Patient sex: M
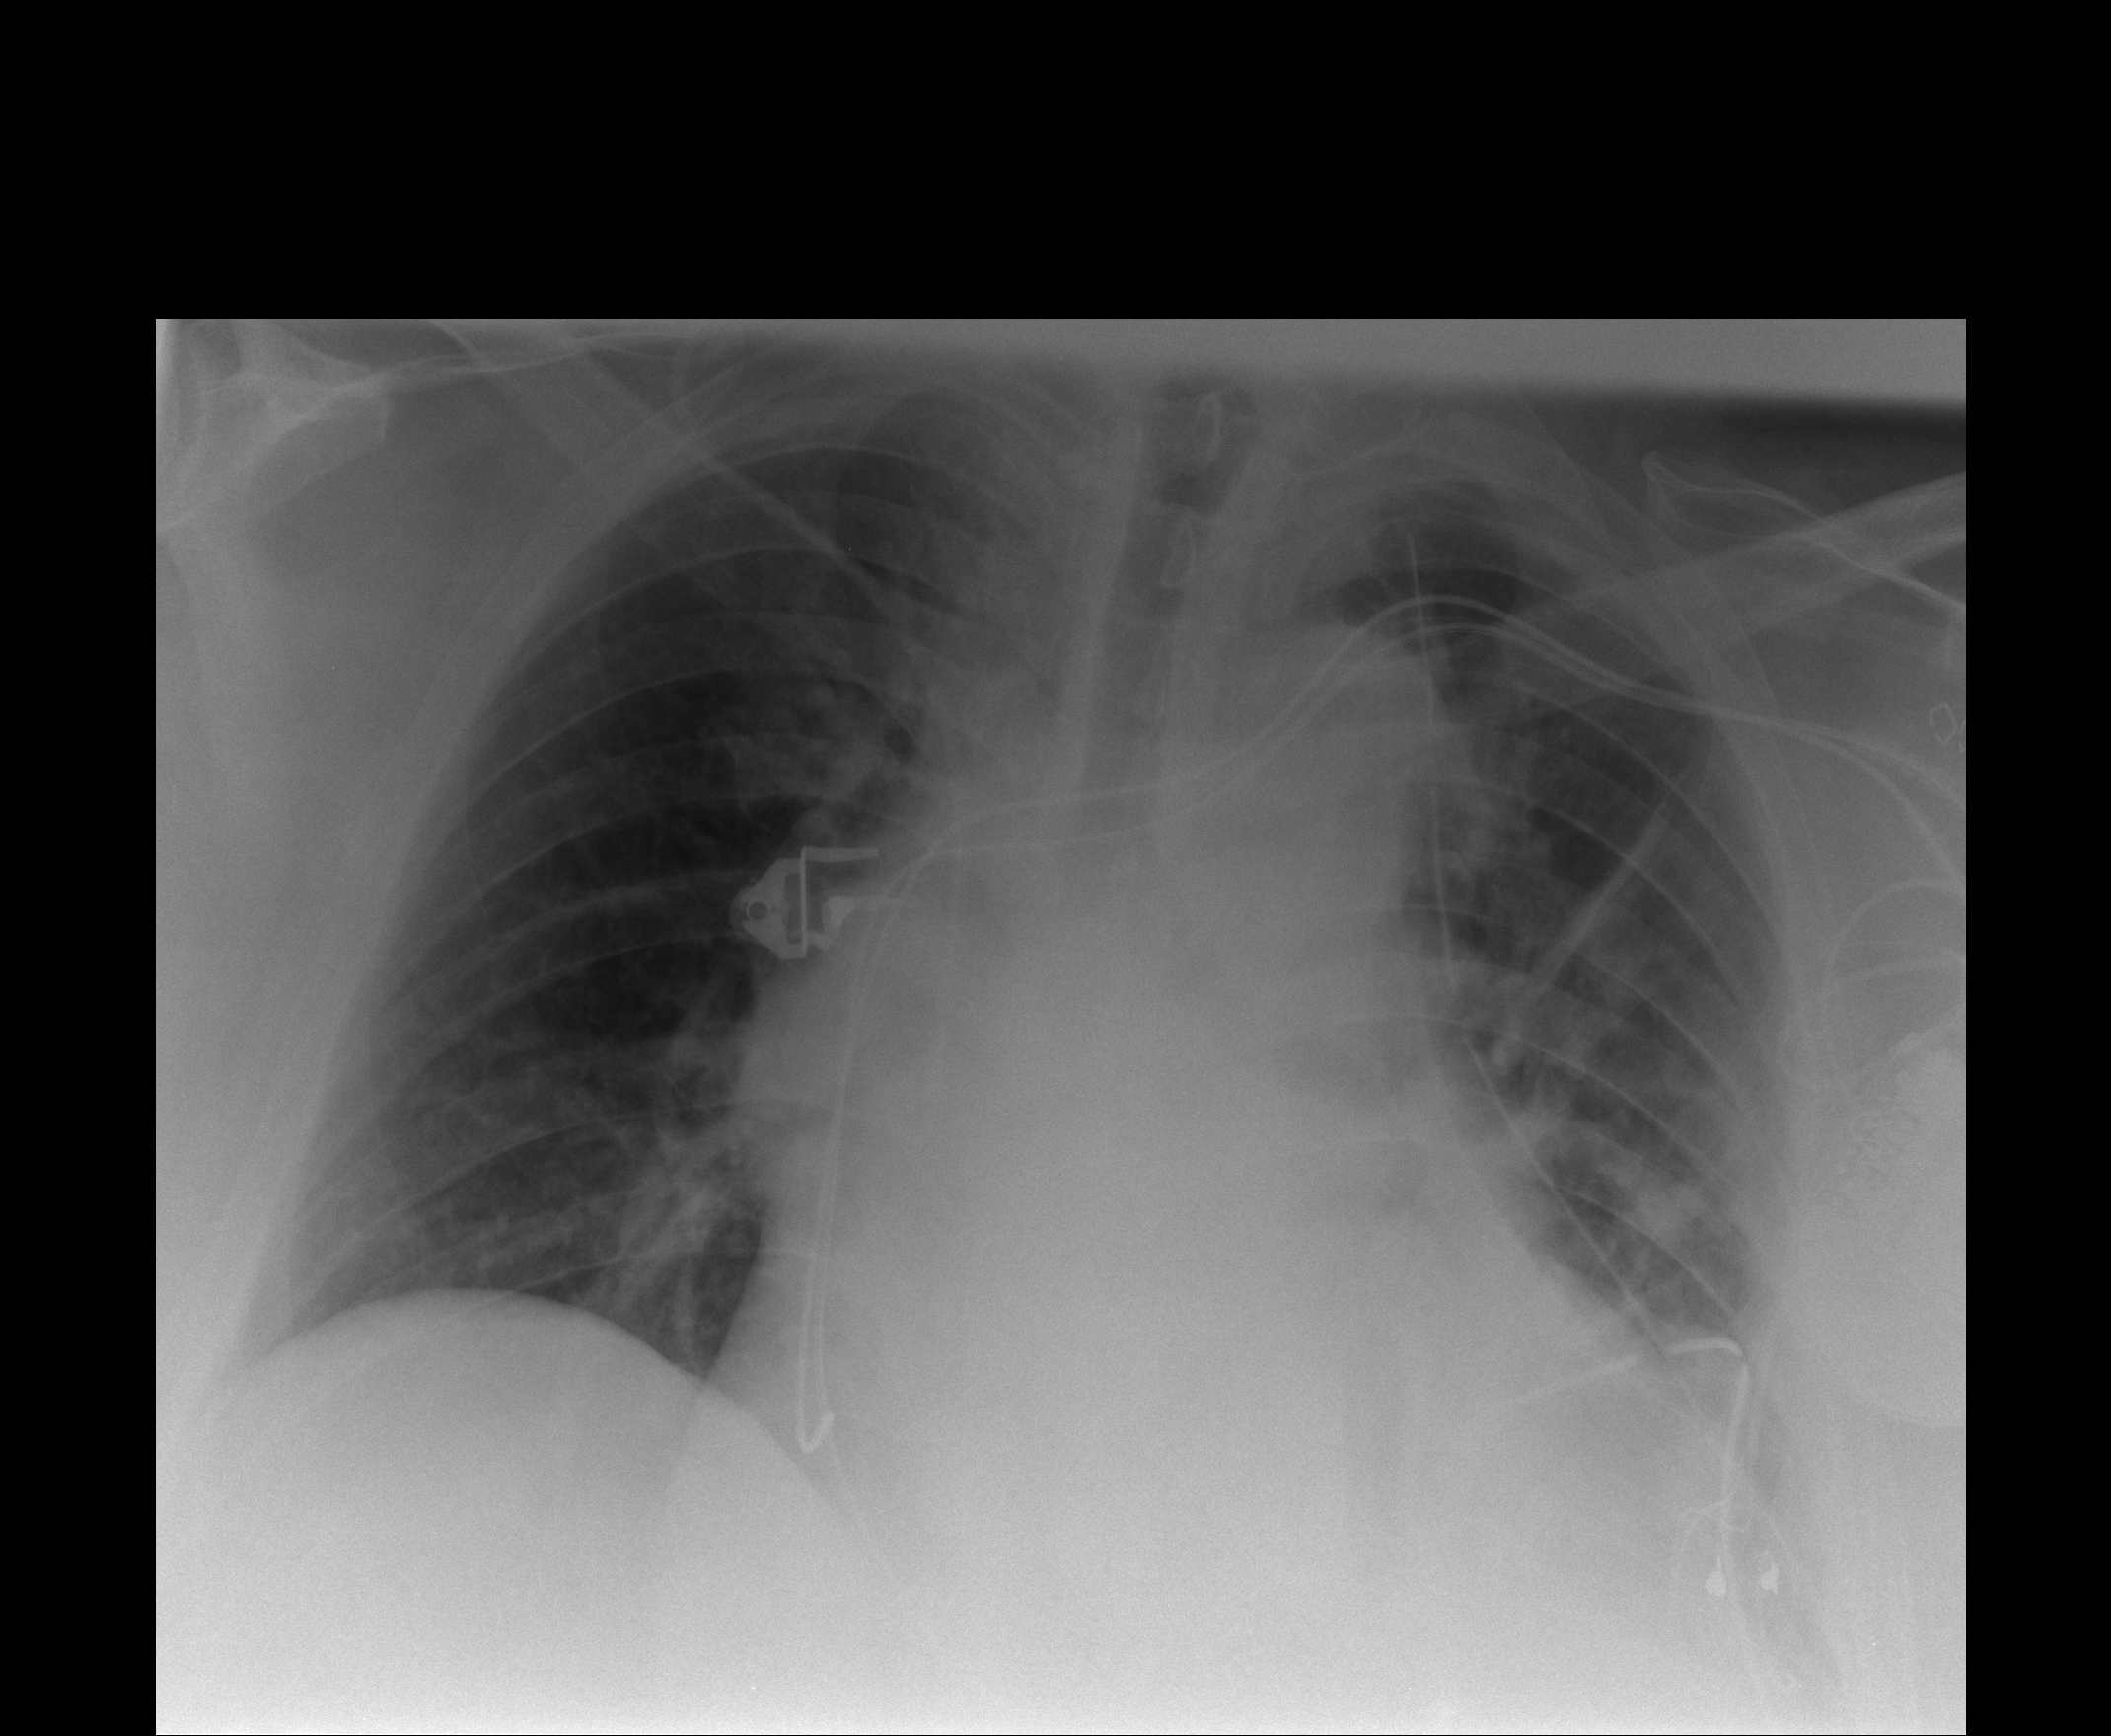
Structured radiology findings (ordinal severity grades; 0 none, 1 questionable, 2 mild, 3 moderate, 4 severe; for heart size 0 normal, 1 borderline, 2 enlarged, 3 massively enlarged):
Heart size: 3
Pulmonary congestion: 0
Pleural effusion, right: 0
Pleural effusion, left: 1
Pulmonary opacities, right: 0
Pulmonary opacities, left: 0
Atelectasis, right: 0
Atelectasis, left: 2